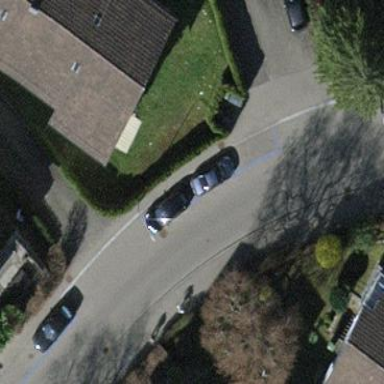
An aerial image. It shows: Parking lane area.